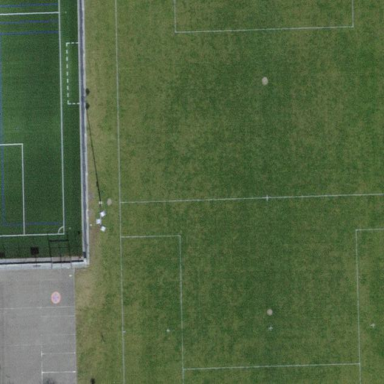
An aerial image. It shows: Grass pitch used for soccer.